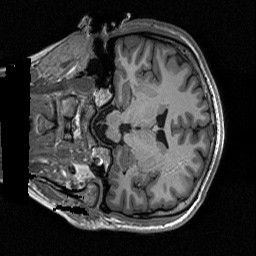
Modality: T1w
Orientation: coronal